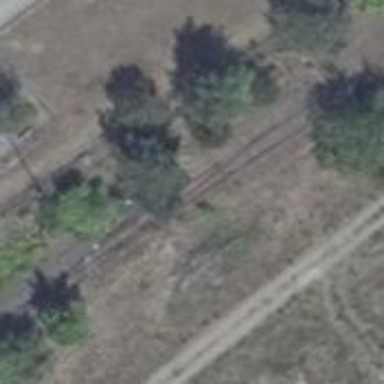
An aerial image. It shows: Abandoned railway yard.